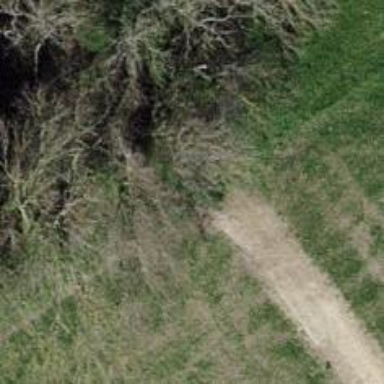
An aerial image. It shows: Unpaved path.